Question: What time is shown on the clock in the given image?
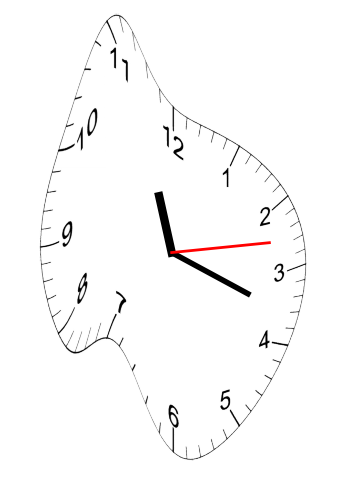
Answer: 11:18:13